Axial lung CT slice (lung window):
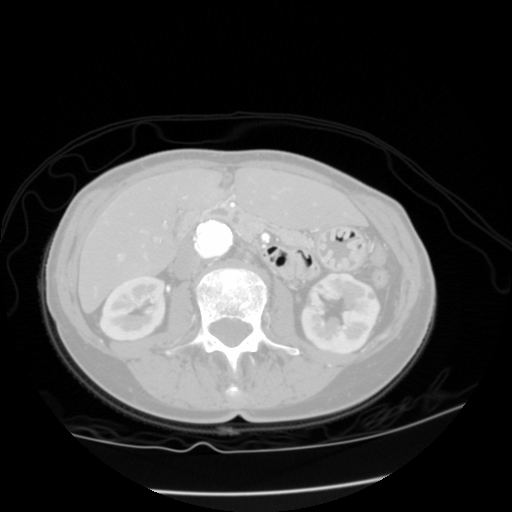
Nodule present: no